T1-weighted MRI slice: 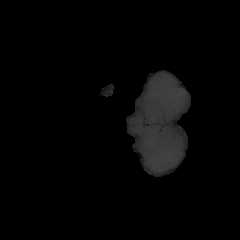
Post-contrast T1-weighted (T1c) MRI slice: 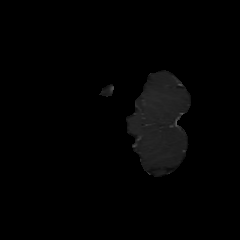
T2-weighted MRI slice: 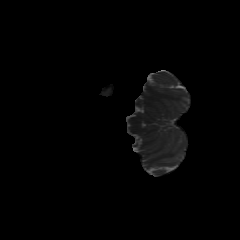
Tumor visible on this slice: no